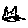
Label: cat